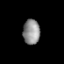
Tissue: prostate
Cell type: T cells
Senescence score: 0.2531
Nuclear area (px): 414
Mean DAPI intensity: 143.469